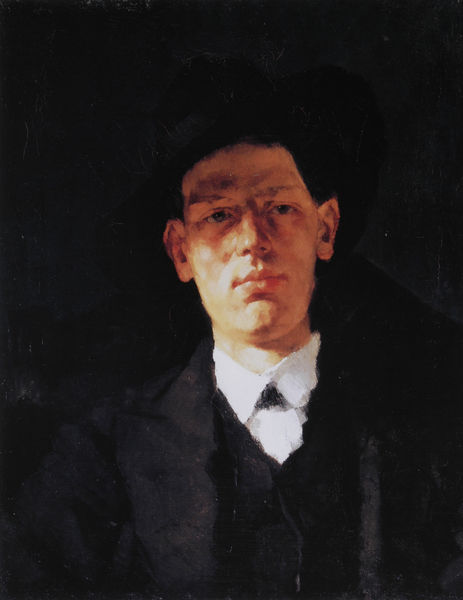
Titel: Gustav Mohr
Künstler: Heinrich Wilhelm Trübner
Standort: Heidelberg
Institution: Kurpfälzisches Museum der Stadt Heidelberg
Schlagwörter: dunkel, gemälde, haut, mann, schatten, weiß, impressionismus, frisur, haar, hintergrund, hut, licht, mund, nase, ohr, schwarz, stirn, blick, anzug, hemd, jung, augen, gesicht, kragen, bildnis, hals, herr, portrait, porträt, pastos, haare, mantel, realismus, augenbrauen, brustbild, frontal, kinn, kontrast, lippen, ohren, traurig, deutschland, frack, steif, krawatte, ernst, pupillen, melancholie, melancholisch, junge, fliege, selbstporträt, jacket, weste, hell dunkel, knabe, künstler, portait, strin, nasenlöcher, arrogant, jüngling, selbstportrait, leibl, abstehende ohren, dunke, frontalansicht, junger mann, kleine palette, leib, porrait, portät, schwarze jacke, oscar wilde, belichtet, schwarz wei´ß, durchdringend